Question: I've been having running optimizers on my JAR. I've always wondered why. Today I wanted to replace single '.class' file, and when I opened the jar, I looked at this in the '/cz/autoclient/' directory:

No wonder archivers couldn't handle that mess. I found <URL> configuration, that didn't help. This is my build configuration in the 'pom.xml':
'''
<build>
<testSourceDirectory>${test.dir}</testSourceDirectory>
<sourceDirectory>${src.dir}</sourceDirectory>
<resources>
<resource>
<directory>${resource.dir}</directory>
</resource>
</resources>
<plugins>
<plugin>
<groupId>org.apache.maven.plugins</groupId>
<artifactId>maven-compiler-plugin</artifactId>
<version>3.2</version>
<configuration>
<source>1.8</source>
<target>1.8</target>
<compilerArgument>-proc:none</compilerArgument>
</configuration>
</plugin>
<plugin>
<groupId>org.apache.maven.plugins</groupId>
<artifactId>maven-assembly-plugin</artifactId>
<version>2.2-beta-4</version>
<configuration>
<descriptorRefs>
<descriptorRef>jar-with-dependencies</descriptorRef>
</descriptorRefs>
<archive>
<manifest>
<mainClass>cz.autoclient.Main</mainClass>
</manifest>
</archive>
</configuration>
<executions>
<execution>
<phase>package</phase>
<goals>
<goal>single</goal>
</goals>
</execution>
</executions>
</plugin>
<plugin>
<groupId>org.apache.maven.plugins</groupId>
<artifactId>maven-jar-plugin</artifactId>
<version>2.5</version>
<configuration>
<archive>
<manifest>
<addClasspath>true</addClasspath>
<classpathPrefix>src/</classpathPrefix>
<mainClass>cz.autoclient.Main</mainClass>
</manifest>
</archive>
<outputDirectory>${project.build.directory}/</outputDirectory>
</configuration>
</plugin>
</plugins>
</build>
'''
I really need to resolve it. Apart of the JAR optimizers, it also breaks java official tools:
'''
jar uf AutoClient.jar version
java.util.zip.ZipException: duplicate entry: cz/autoclient/autoclick/ColorPixel.class
at java.util.zip.ZipOutputStream.putNextEntry(ZipOutputStream.java:233)
at java.util.jar.JarOutputStream.putNextEntry(JarOutputStream.java:109)
at sun.tools.jar.Main.update(Main.java:630)
at sun.tools.jar.Main.run(Main.java:269)
at sun.tools.jar.Main.main(Main.java:1233)
'''
What causes the duplicate class files and how to resolve this issue? Only files in '/cz/autoclient/' - that's the compiled source - seem to be duplicated.
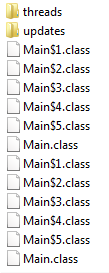
Answer: First you should remove that:
'''
<testSourceDirectory>${test.dir}</testSourceDirectory>
<sourceDirectory>${src.dir}</sourceDirectory>
<resources>
<resource>
<directory>${resource.dir}</directory>
</resource>
</resources>
'''
Except you know 100% what you are doing but based on your post you don't. So remove it..
Furthermore use an more uptodate version of maven-assembly-plugin and not such ancient version... See here: <URL>